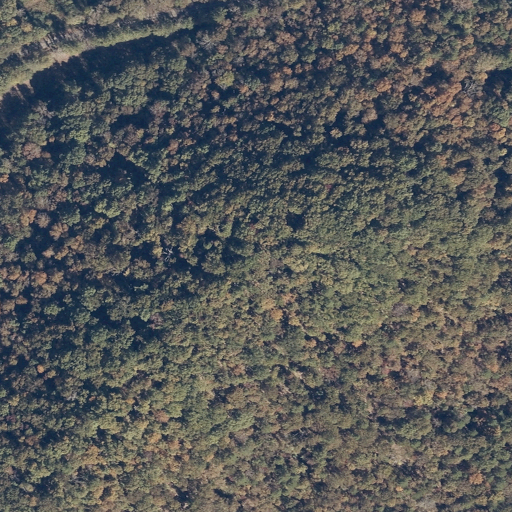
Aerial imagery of mountain in Alabama named Nesbitt Hill containing deciduous forest, open development, shrub, mixed forest, and cultivated crops